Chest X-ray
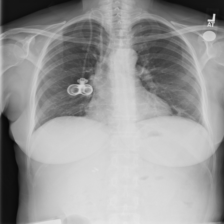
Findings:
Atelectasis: positive
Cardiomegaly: negative
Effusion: negative
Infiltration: negative
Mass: negative
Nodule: negative
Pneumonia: negative
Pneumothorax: negative
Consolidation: negative
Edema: negative
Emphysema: negative
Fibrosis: negative
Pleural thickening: negative
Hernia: negative